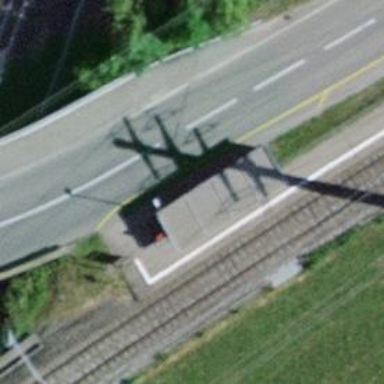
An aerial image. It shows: Halt on the railway.